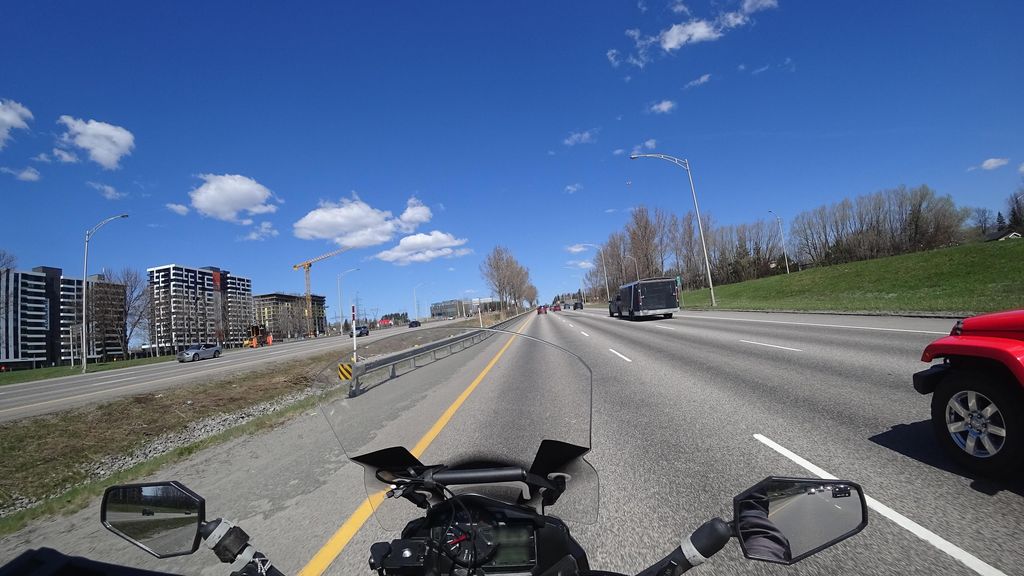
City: quebec_city